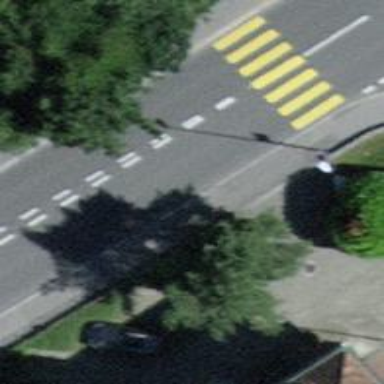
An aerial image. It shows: Public transport stop position.